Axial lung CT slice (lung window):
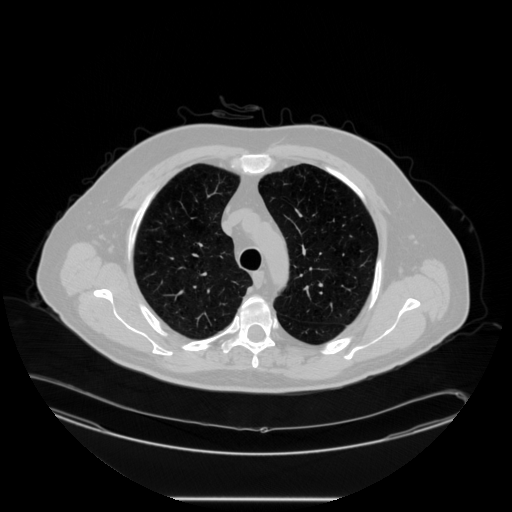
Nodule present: no